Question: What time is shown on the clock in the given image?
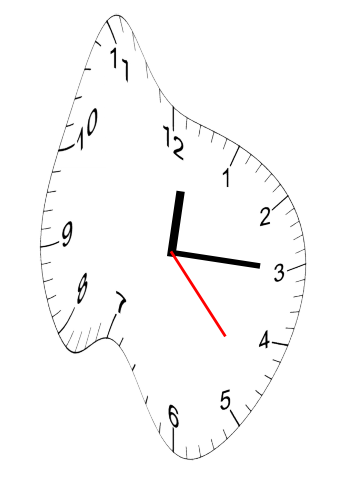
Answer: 12:15:23